Field crop: maize
Growth stage: 2
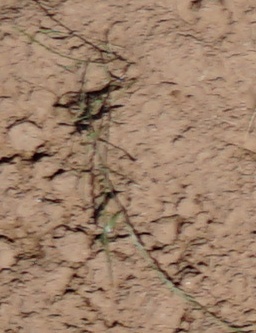
Species: lolium